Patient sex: M
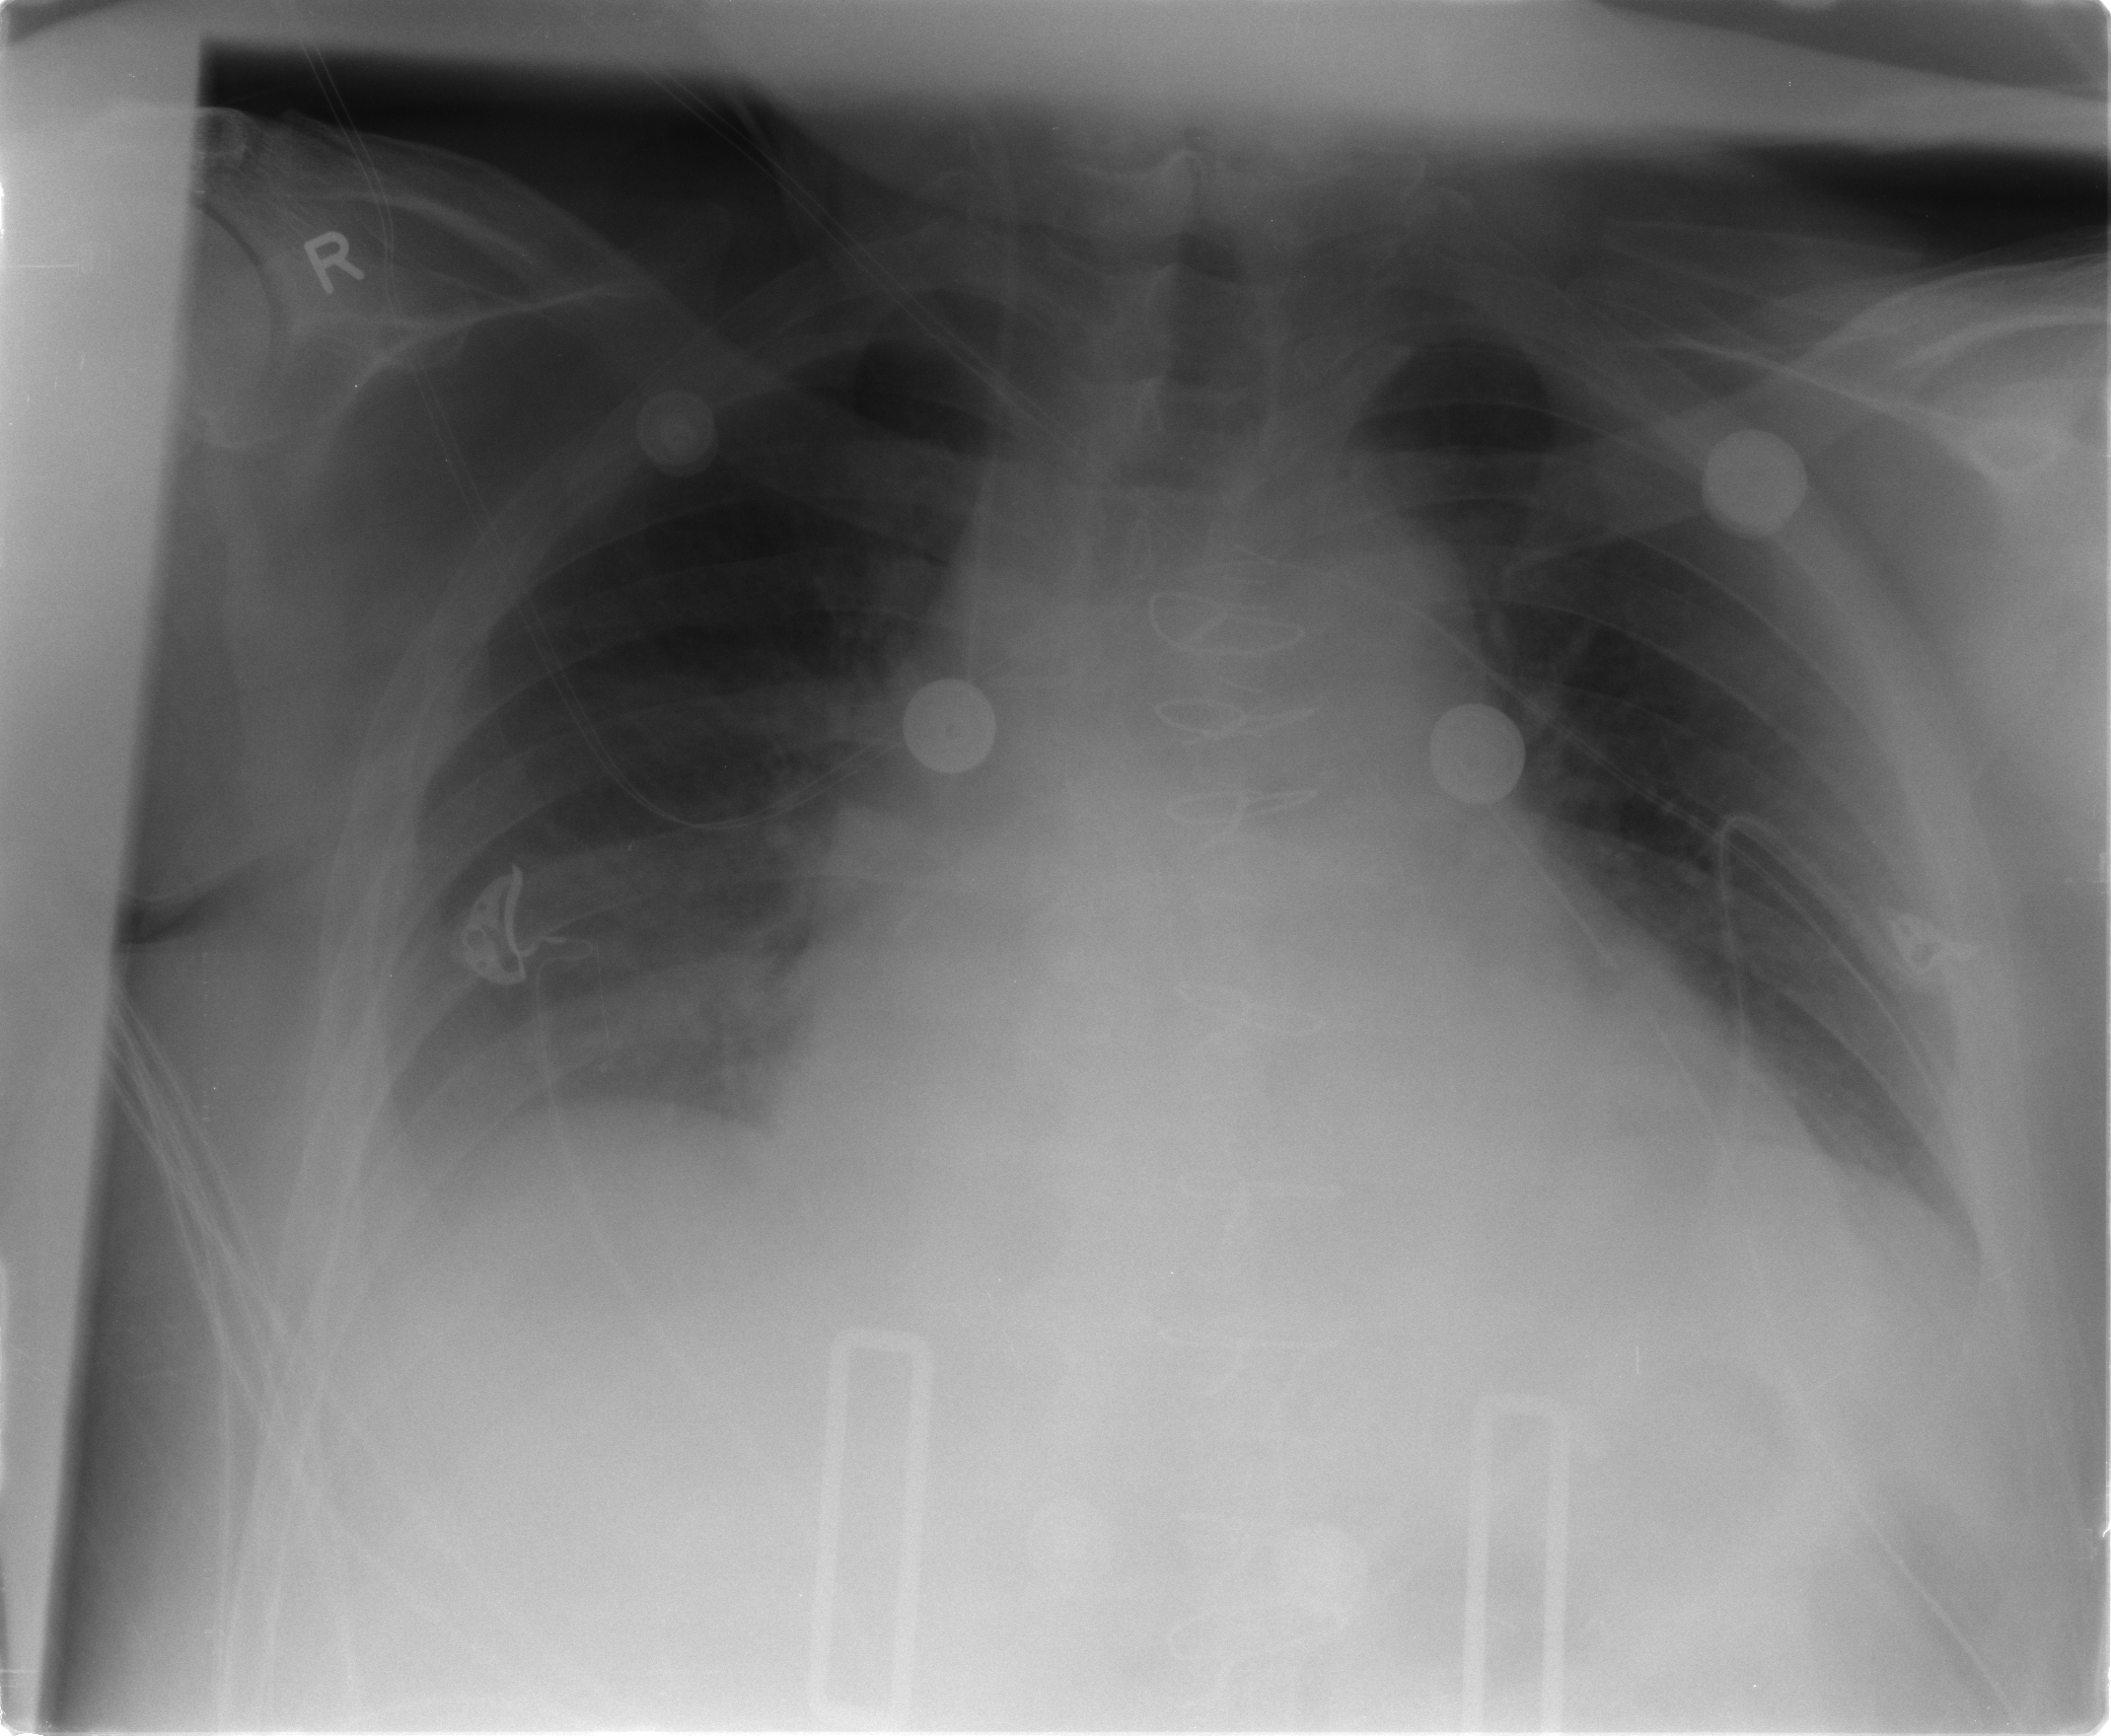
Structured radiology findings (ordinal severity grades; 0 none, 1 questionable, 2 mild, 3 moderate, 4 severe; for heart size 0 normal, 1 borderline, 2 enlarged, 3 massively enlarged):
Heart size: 2
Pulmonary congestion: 1
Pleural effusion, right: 1
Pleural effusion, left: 1
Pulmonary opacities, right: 0
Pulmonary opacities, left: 0
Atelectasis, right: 1
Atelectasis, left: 2